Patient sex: M
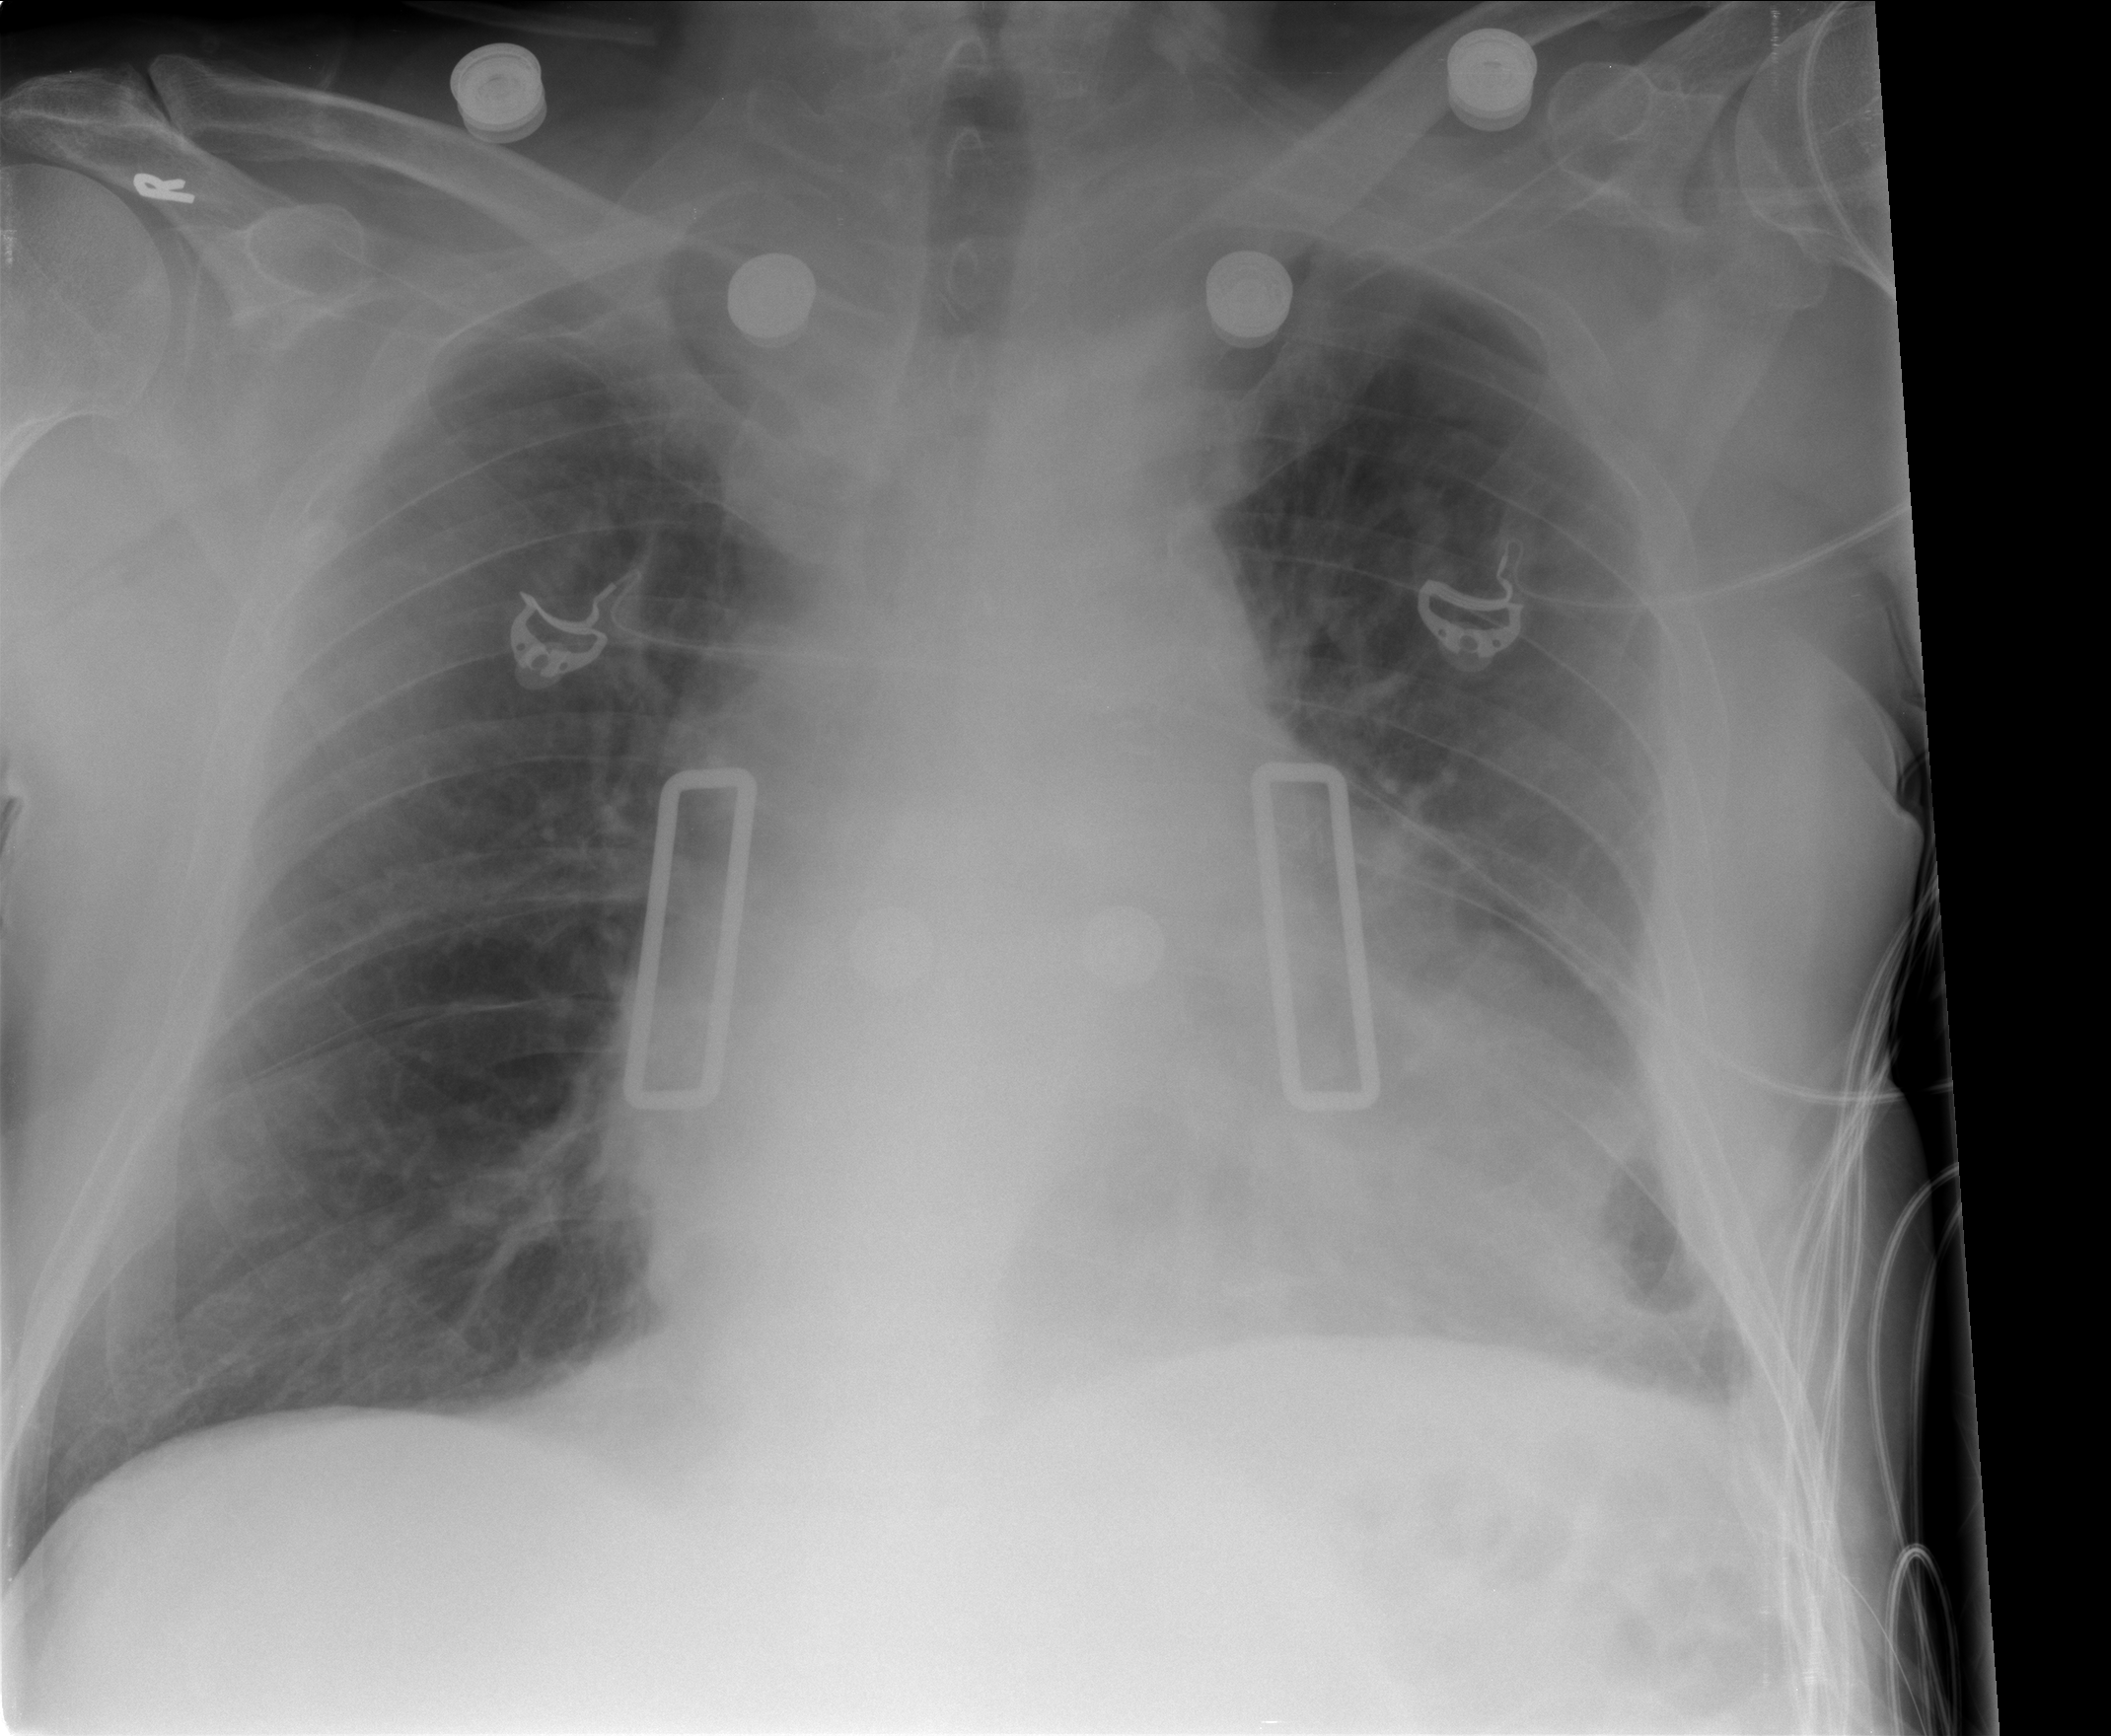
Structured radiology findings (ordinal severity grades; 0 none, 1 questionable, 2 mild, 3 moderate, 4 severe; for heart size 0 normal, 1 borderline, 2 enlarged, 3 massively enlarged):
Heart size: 2
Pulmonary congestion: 1
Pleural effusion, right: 0
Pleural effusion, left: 2
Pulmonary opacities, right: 2
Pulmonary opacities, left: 1
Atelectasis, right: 0
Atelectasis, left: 2